Question: I have Visual Studio 2010 Premium installed, and I want to install the Silverlight 4 SDK.
The SDK says that it requires the Visual Web Developer feature for Visual Studio 2010. Any idea as to how to install, or activate this feature?
---

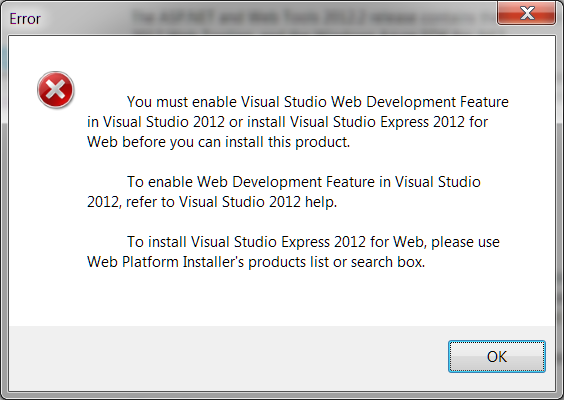
Answer: Run the Visual Studio installer and double check the installed components. Make sure Web Developer is enabled (Web Developer should be part of the standard installation for VS 2010 Premium) and then hit OK.
Once the installation has completed try installing the Silverlight SDK again.